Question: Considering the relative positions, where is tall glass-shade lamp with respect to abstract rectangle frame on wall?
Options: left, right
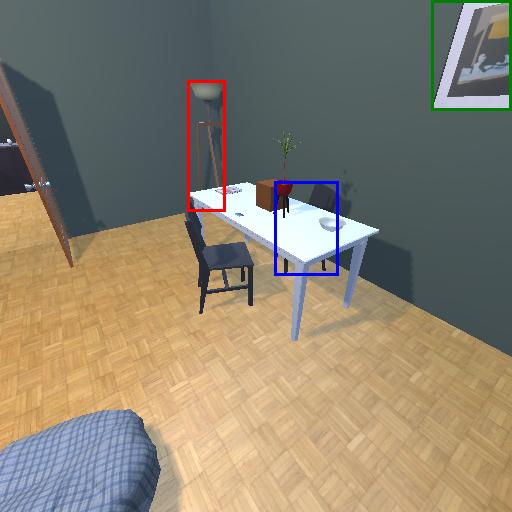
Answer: left